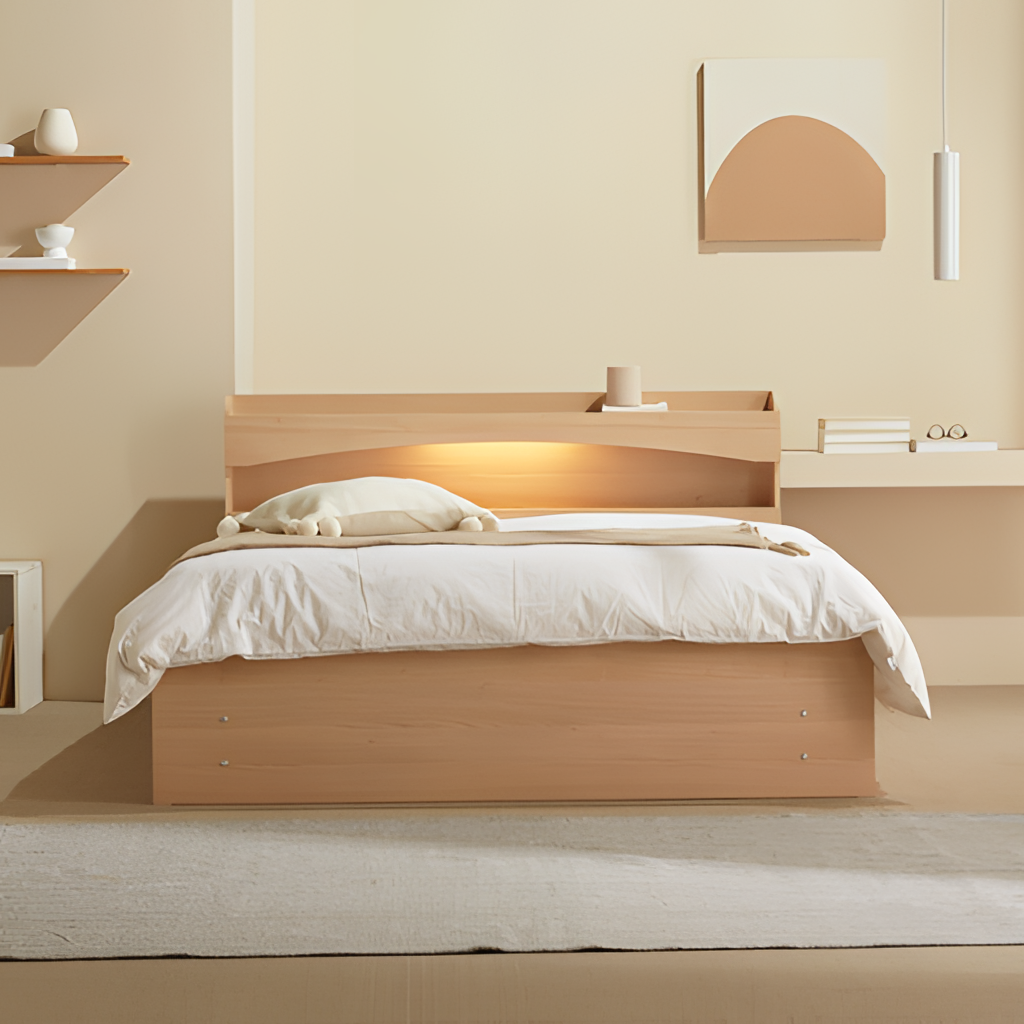
bedroom, light wood wood backlit headboard bed, paint wallpaper, with solid pattern, carpet flooring, with solid pattern, minimalist